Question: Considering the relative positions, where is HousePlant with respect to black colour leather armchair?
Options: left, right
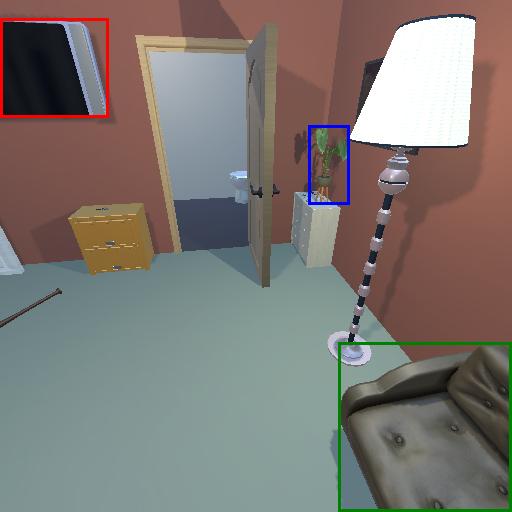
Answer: left